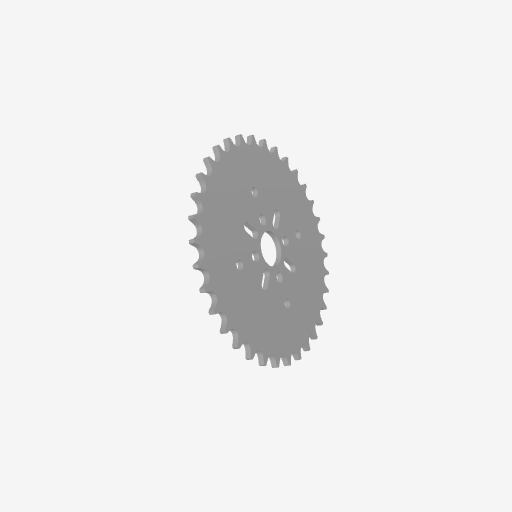
Part: HubMountAcetalSprocket34T